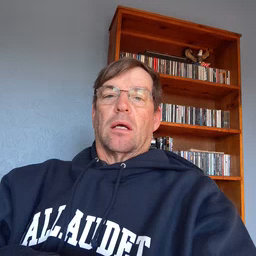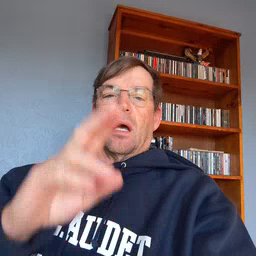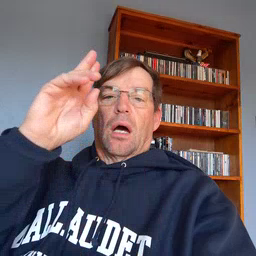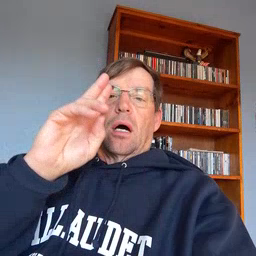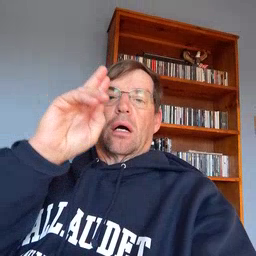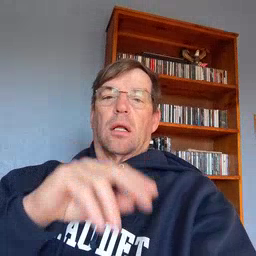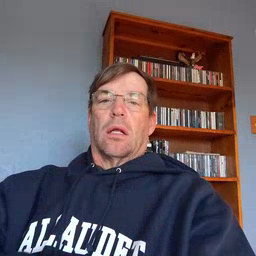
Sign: uncle